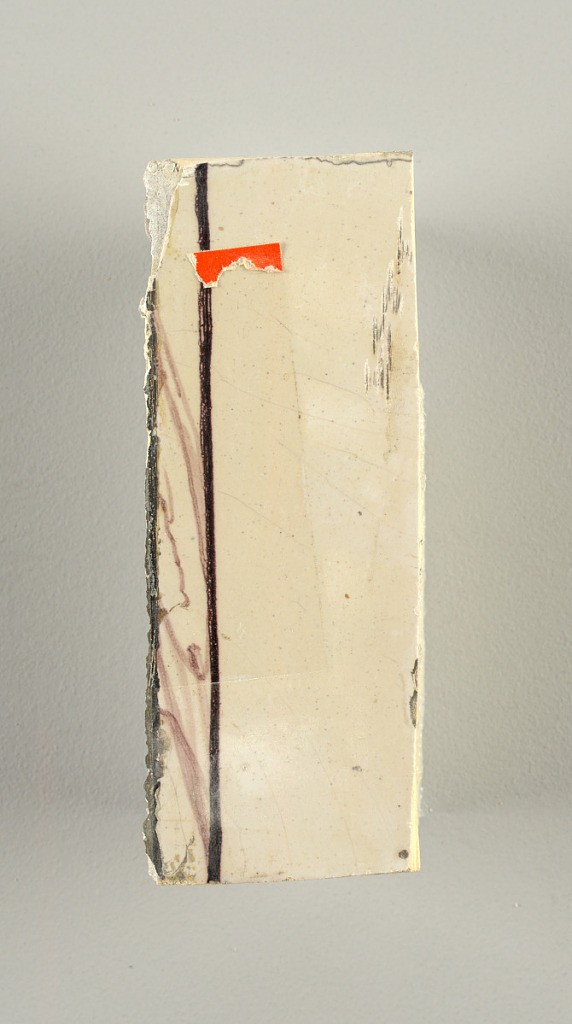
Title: Wall facing
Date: ca. 1725
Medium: tin-glazed earthenware, underglaze
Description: Running design for a frieze or a dado, composed of scrolls of foliage and strapwork, and four repeating motifs--a seated woman in a small upright oval medallion, a putto seated on a rocailled base, and strapwork in axial pattern.  The various panels, A to F, show various repeats of the same design, all being five tiles high and a varying number of tiles wide.